Question: I want to create a 2 column image grid similar to this <URL>.
I'm looking for suggestions on how to best achieve this using the Twitter Bootstrap grid? I've attempted to do this with not much success. My main issues were the gutter between images being uneven, not being able to align the images on the center line of the page, and how to handle both portrait and landscape images. Thanks in advance.
Edit: As recommend I have supplied an example with a screenshot of the result.
'''
<div class="container">
<div class="row">
<div class="span12">
<div class="row">
<div class="span4"><img src="http://goo.gl/l9uUR"></div>
<div class="span4"><img src="http://goo.gl/l9uUR"></div>
<div class="span4"><img src="http://goo.gl/l9uUR"></div>
</div>
<div class="row">
<div class="span8"><img src="http://goo.gl/mrllo"></div>
<div class="span4"><img src="http://goo.gl/l9uUR"></div>
</div>
<div class="row">
<div class="span4"><img src="http://goo.gl/l9uUR"></div>
<div class="span8"><img src="http://goo.gl/mrllo"></div>
</div>
</div>
</div>
</div>
'''
The first row of span4's are perfectly aligned however, the bottom of the span4's in the second two rows are not aligning to the bottom of the span8 as the image illustrates.

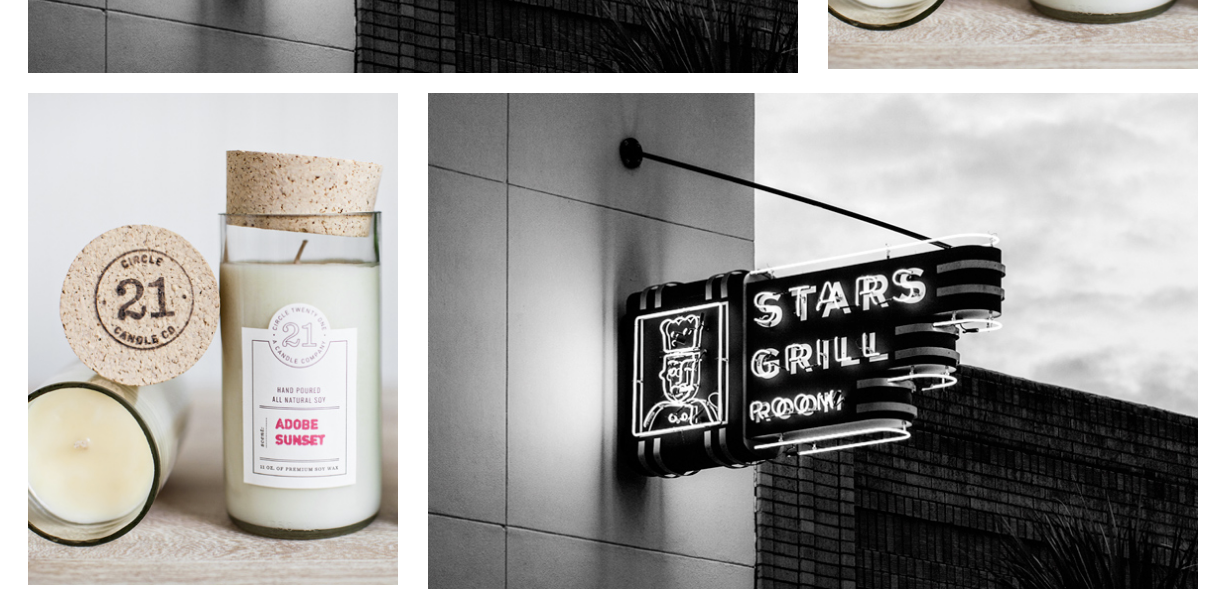
Answer: Ok seems as if reading up upon nesting columns in bootstrap will help you on this one, what you are trying to achieve is relatively straight forward, just takes time to figure it out
'''
http://twitter.github.com/bootstrap/scaffolding.html#responsive
'''
I have tried this and it works, though you just need to put the appropriate images in their place as they are all different sizes
'''
<div class="container">
<div class="row">
<div class="span8">
<img src="http://example">
</div>
<div class="span4">
<img src="http://example">
</div>
</div><!--row-->
</div><!--container-->
<div class="container">
<div class="row">
<div class="span6">
<img src="http://example">
</div>
<div class="row">
<div class="span6">
<img src="http://example">
</div>
</div><!--row-->
<div class="span6">
<img src="http://example">
</div>
</div><!--row-->
</div><!--container-->
<div class="container">
<div class="row">
<div class="span9">
<img src="http://example">
</div>
<div class="span3">
<img src="http://example">
</div>
<div class="row">
<div class="span3">
<img src="http://example">
</div>
</div><!--row-->
</div><!--row-->
</div><!--container-->
'''